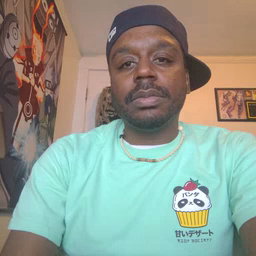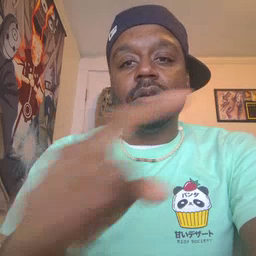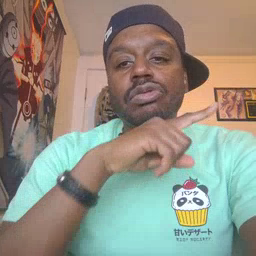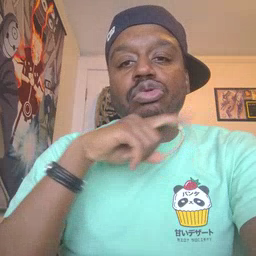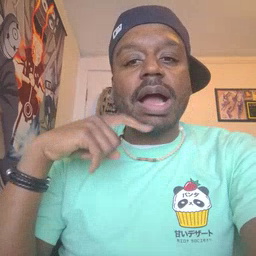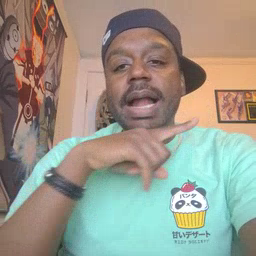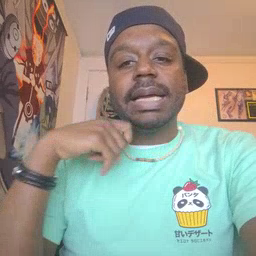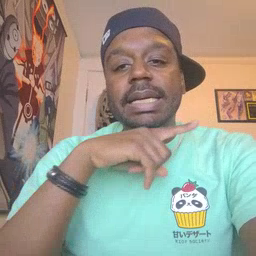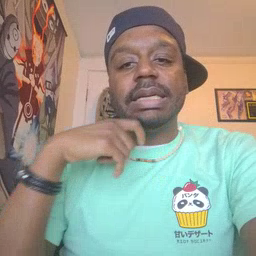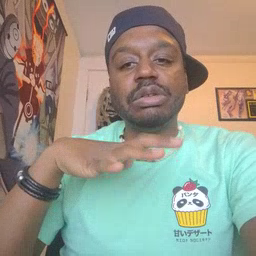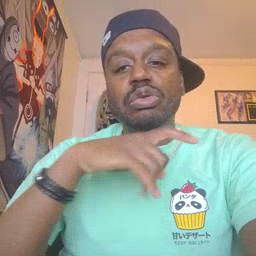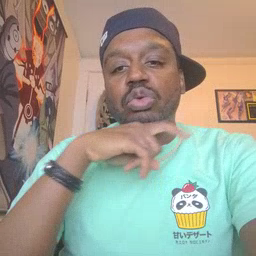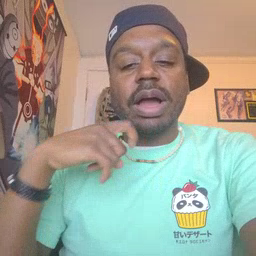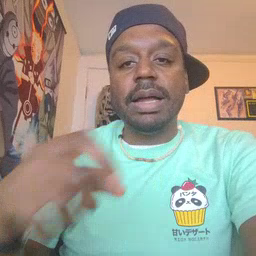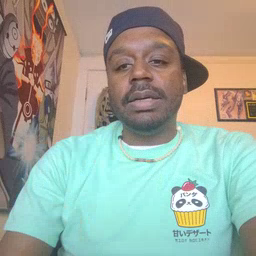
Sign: dryer